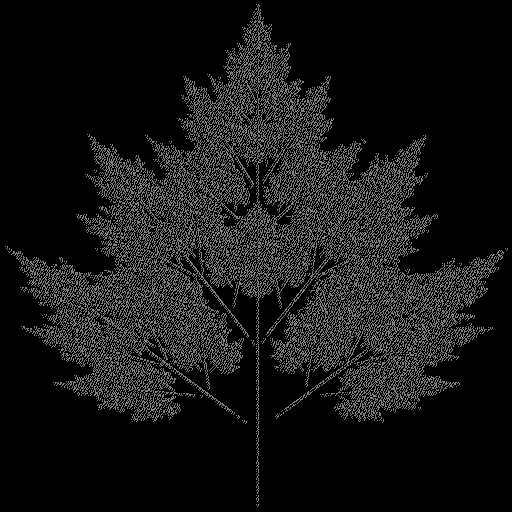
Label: tree